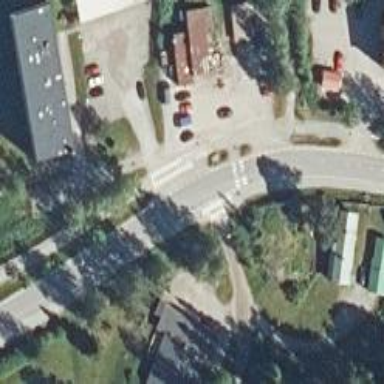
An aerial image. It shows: Zebra crossing on asphalt cycleway.